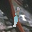
Label: 1